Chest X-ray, AP view. Patient: 57 years old, sex F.
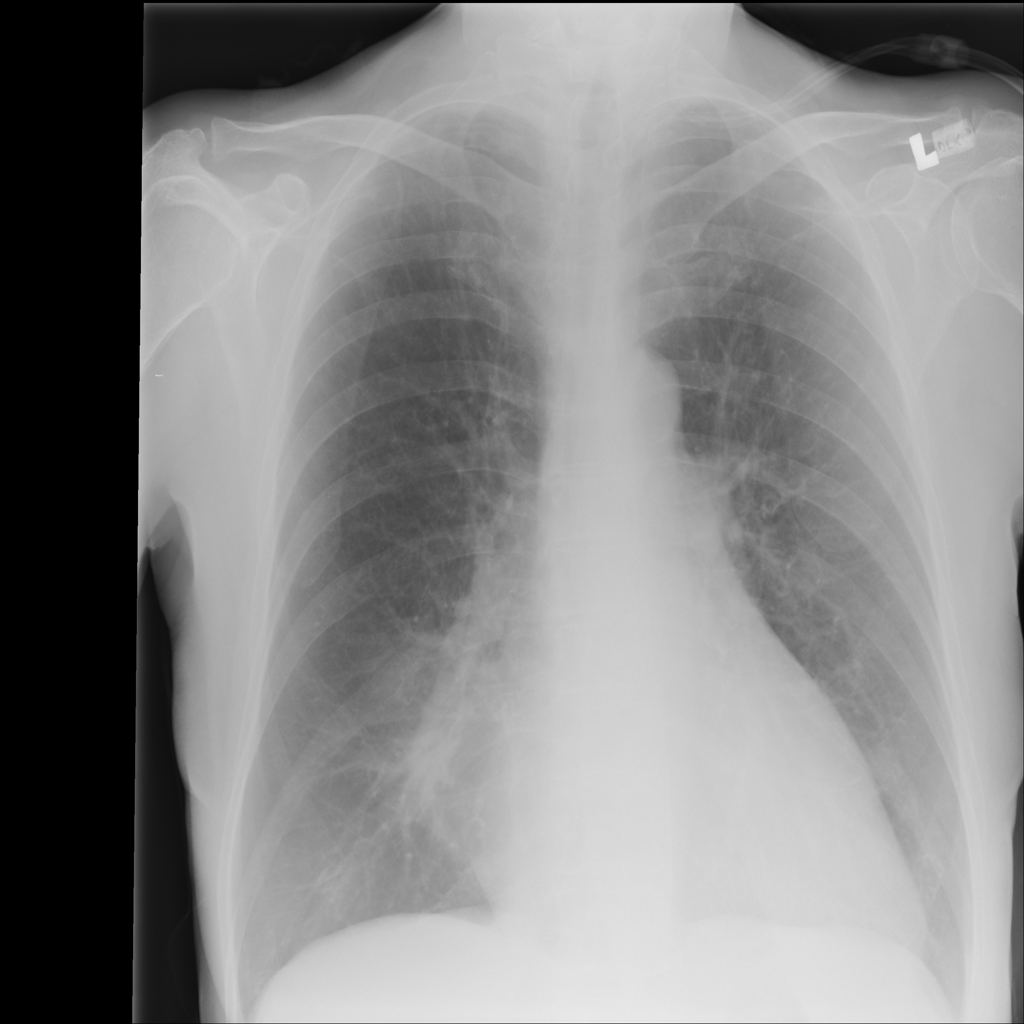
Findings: No Finding